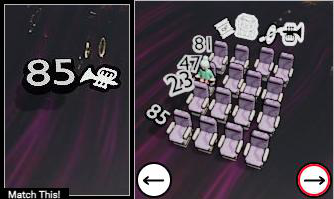
Task: seats
Answer: no